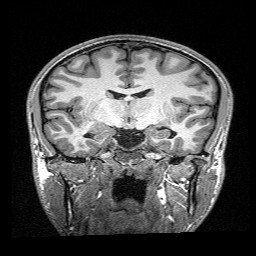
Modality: T1w
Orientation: sagittal
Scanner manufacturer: siemens
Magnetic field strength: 3 T